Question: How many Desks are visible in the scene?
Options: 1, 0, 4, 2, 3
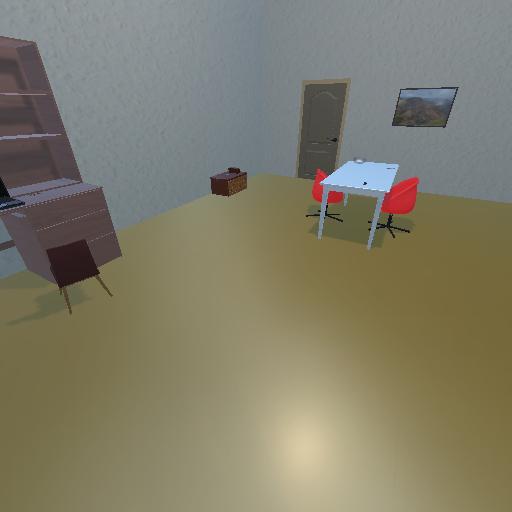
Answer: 1